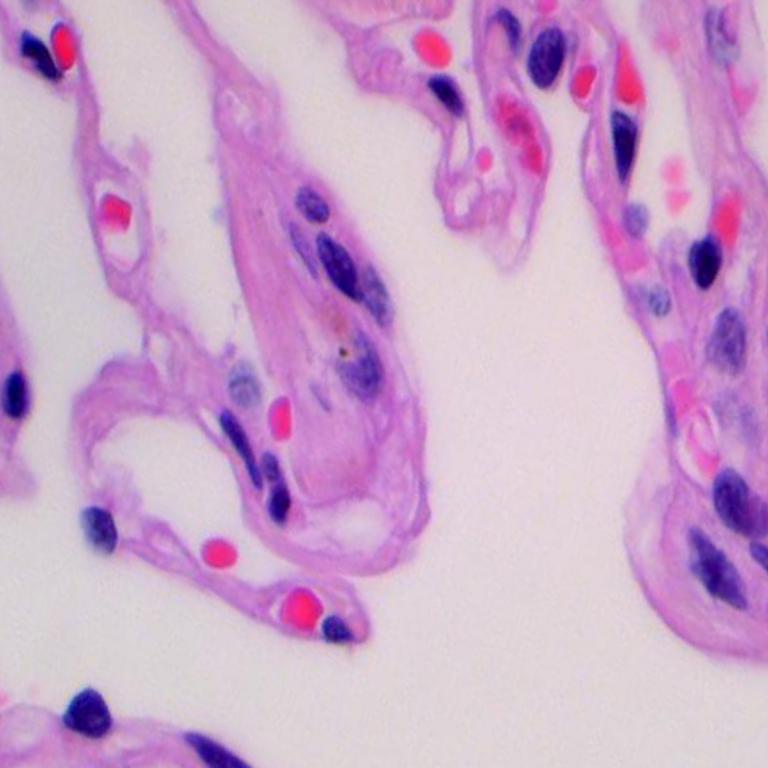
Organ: lung
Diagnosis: benign